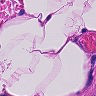
Metastatic tissue present: no